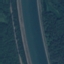
Land use / land cover: River